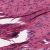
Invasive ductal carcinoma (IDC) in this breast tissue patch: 0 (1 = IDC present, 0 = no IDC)